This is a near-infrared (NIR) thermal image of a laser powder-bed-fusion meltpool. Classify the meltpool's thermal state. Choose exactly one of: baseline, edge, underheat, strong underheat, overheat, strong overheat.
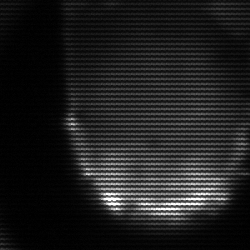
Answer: edge